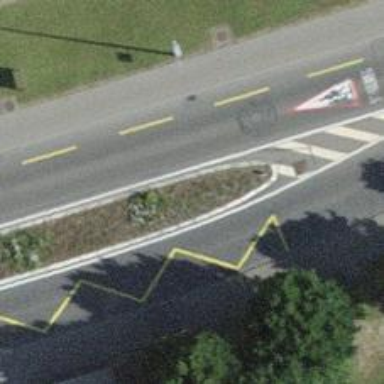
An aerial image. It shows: Public transport stop position.